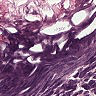
Metastatic tissue present: no